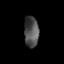
Tissue: lung
Cell type: Epithelial cells
Senescence score: 0.1774
Nuclear area (px): 439
Mean DAPI intensity: 78.54